Question: I am playing around with Neo4j and so far I have a geographical graph where an 'AIRPORT' is connect to a 'CITY', the 'CITY' to a 'COUNTRY' and the 'COUNTRY' to a 'CONTINENT', as depicted in the picture
Labels on the arrows translate to 'org.neo4j.graphdb.RelationshipType' into my code. So far, I can build the path between the start node 'MXP' to the end node 'LTN' using the following mono-directional traversal.
'''
Traverser traverse = database.traversalDescription().depthFirst()
.relationships(CITY, BOTH)
.relationships(CONTINENT, BOTH)
.relationships(COUNTRY, BOTH)
.relationships(REGION, BOTH)
.evaluator(Evaluators.includeWhereEndNodeIs(endNode)).traverse(startNode);
'''
With this, I get a single path 'MXP -> Milan -> Italy -> Europe <- England <- London <- LTN', which is correct given the graph description, the traversal description and of course my understanding my understanding of such description.
I am trying to change this code to perform a bidirectional traversal, meaning I want to start from both 'MXP' and 'LTN' and stop at the collision point. I tried with the following snippet, where comments mean my understanding so it may easier to point out the problem.
'''
TraversalDescription startSide = database.traversalDescription().depthFirst() //Depth first algorithm
.relationships(CITY, OUTGOING) //consider CITY relationship, only outgoing
.relationships(REGION, OUTGOING) //consider REGION relationship, only outgoing
.relationships(COUNTRY, OUTGOING) //consider COUNTRY relationship, only outgoing
.relationships(CONTINENT, OUTGOING) //consider CONTINENT relationship, only outgoing
.evaluator(Evaluators.excludeStartPosition()); //do not consider the starting point.
//Here I tried also with all, with the same result
//with includeWhereEndNodeIs(endNode), again with same result
//and combining includeWhereEndNodeIs and excludeStartPosition, once more with same result.
//All tries I mirrored for the endSide description, changing endNode to startNode where I feel it was needed
TraversalDescription endSide = database.traversalDescription().depthFirst()
.relationships(CITY, OUTGOING)
.relationships(REGION, OUTGOING)
.relationships(COUNTRY, OUTGOING)
.relationships(CONTINENT, OUTGOING)
.evaluator(Evaluators.excludeStartPosition());
List<Node> asList = Arrays.asList(startNode, endNode);
Traverser traverse = database.bidirectionalTraversalDescription().endSide(endSide).startSide(startSide).traverse(asList, asList);
'''
Here, instead of the path I am getting with the monodirectional traversal try, I get two paths, one with only 'MXP' and one with only 'LTN'.
At this point I seriously believe I am completely misunderstanding the bidirectional traversal and maybe even its purpose. Where is my mistake? Why I do not get the same output?
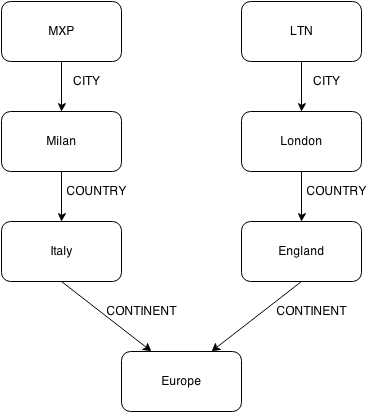
Answer: I finally got a working solution. The problem in my code was related to the concept of <URL>. Interesting points for my problem are
> Sets the rules for how positions can be revisited during a traversal as stated in Uniqueness. Default if not set is NODE_GLOBAL.NODE_GLOBAL uniqueness: No node in the entire graph may be visited more than once. This could potentially consume a lot of memory since it requires keeping an in-memory data structure remembering all the visited nodes.NODE_PATH uniqueness: A node may not occur previously in the path reaching up to it.
These descriptions are somehow different from the <URL> so I played around trying different combination and ended up with the following code:
'''
TraversalDescription bothSide = database.traversalDescription().depthFirst()
.relationships(CITY, OUTGOING)
.relationships(REGION, OUTGOING)
.relationships(COUNTRY, OUTGOING)
.relationships(CONTINENT, OUTGOING)
.uniqueness(NODE_PATH);
Traverser traverser = database
.bidirectionalTraversalDescription()
.startSide(bothSide)
.endSide(bothSide)
.traverse(node, endNode);
'''
Basically, I defined a common 'TraversalDescription' for both the end and the start side, where I want to follow only <URL> relationships and I want to consider paths only where nodes are unique inside the path itself.
Then, I defined a 'bidirectional traverser' which simply sets up the end and the start side and traverses the graph from the starting node 'node' to the end node 'endNode' (well, actually it traverses from start to end AND from end to start at the same time and stops when the two traversal collide, merging the resulting paths into a single path leading from 'start' to 'end').
: I am not completely sure about the meaning of 'NODE_GLOBAL', since in my database each node represents a geographic entity, so each node in the path 'MXP -> Milan -> Italy -> Europe <- England <- London <- LTN' should be visited only once and thus there should be no difference between 'NODE_GLOBAL' and 'NODE_PATH' in this context.